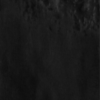
Label: not_dusty